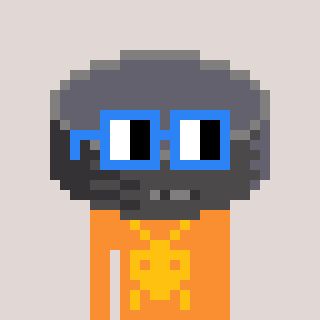
a pixel art character with square blue glasses, a hockey puck-shaped head and a orange-colored body on a warm background